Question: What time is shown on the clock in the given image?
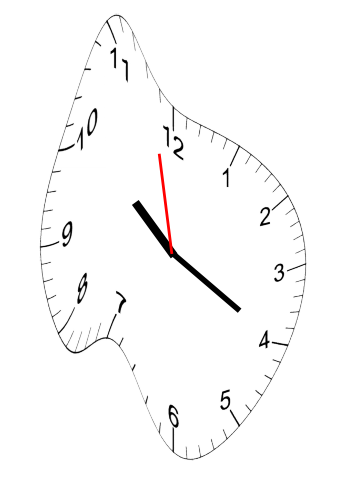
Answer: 10:19:58